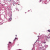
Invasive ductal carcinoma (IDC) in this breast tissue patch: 0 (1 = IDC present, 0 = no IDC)